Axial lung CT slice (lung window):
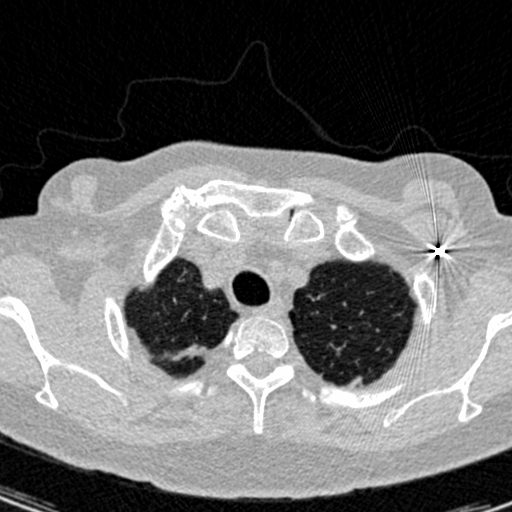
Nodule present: no